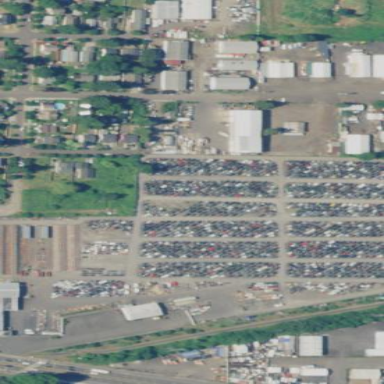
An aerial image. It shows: Scrap yard situated in industrial area.